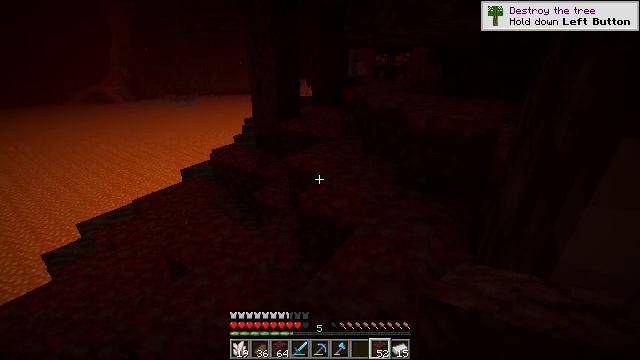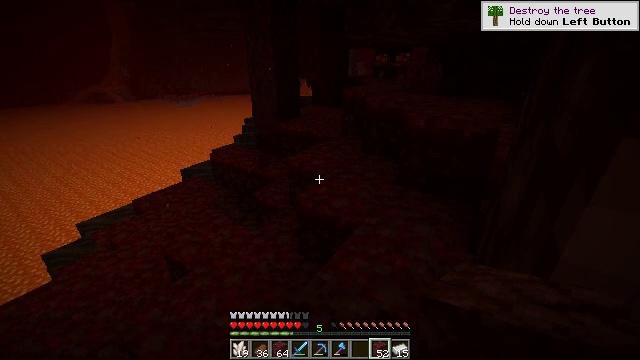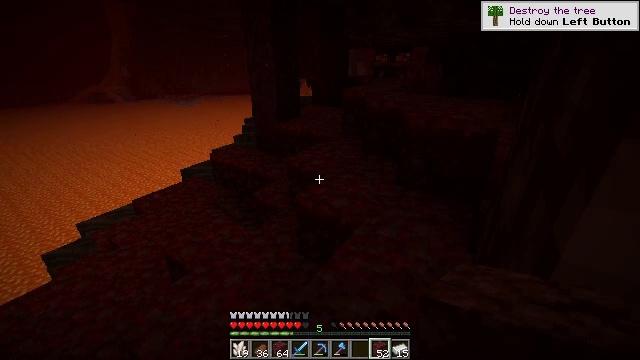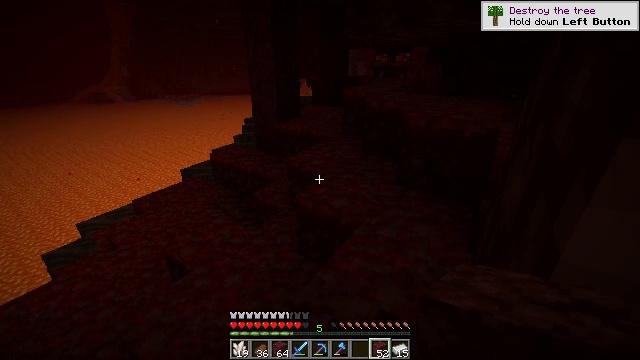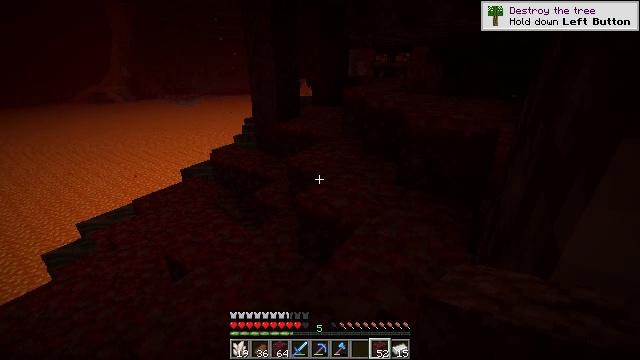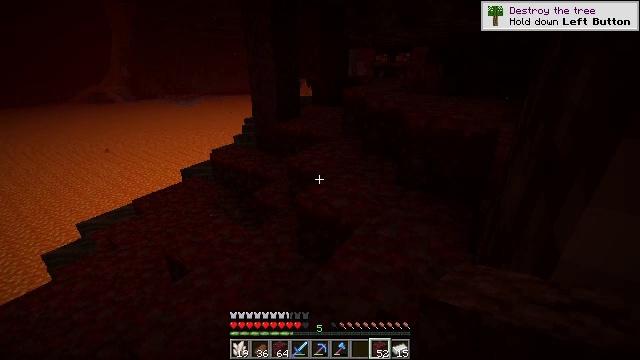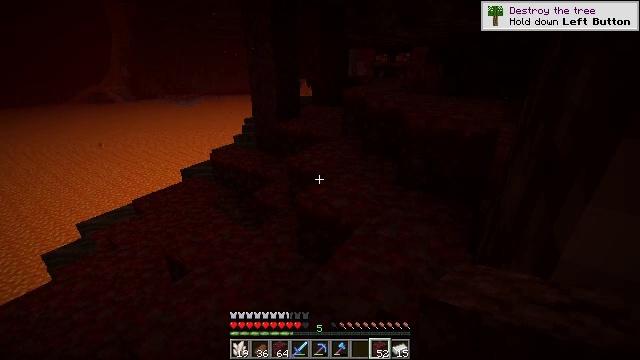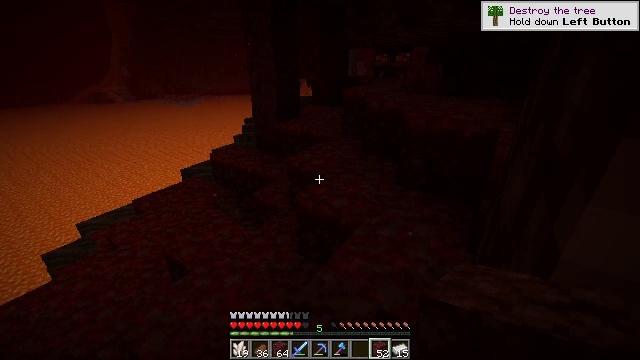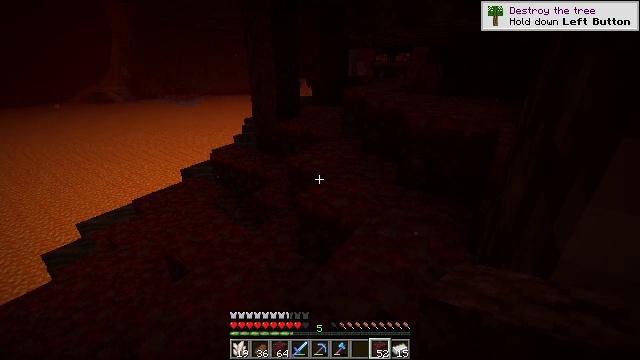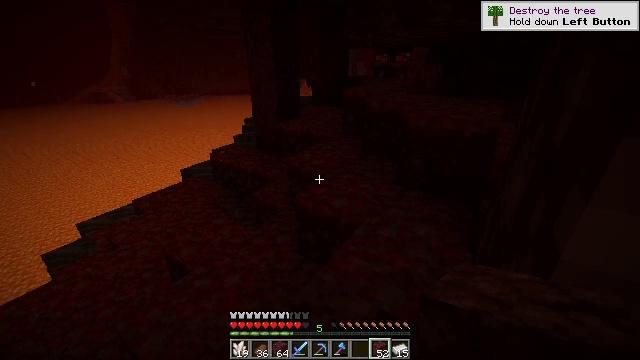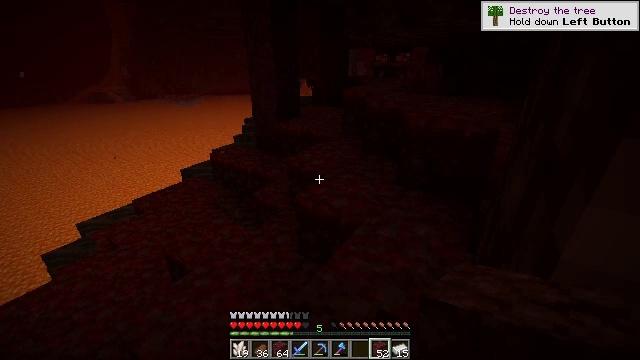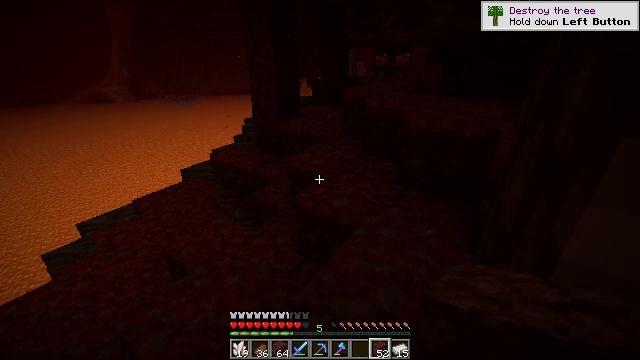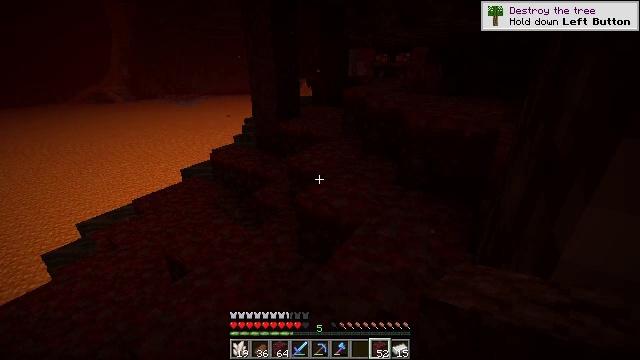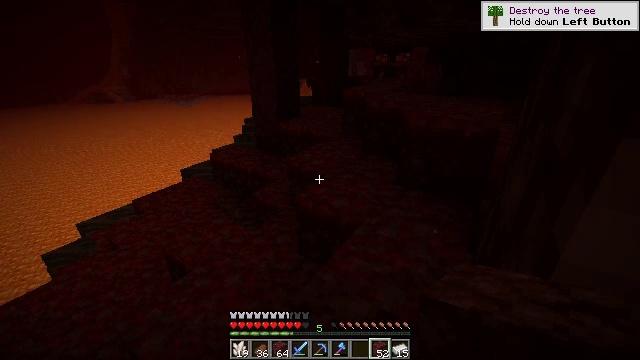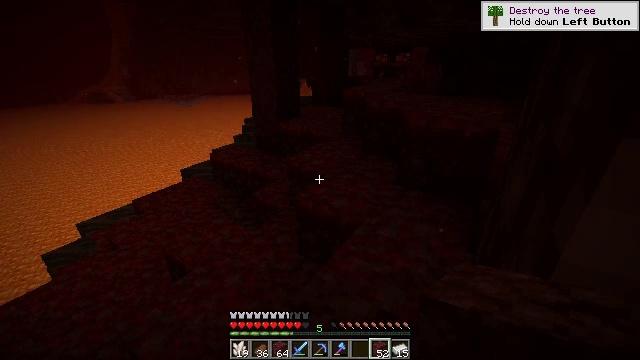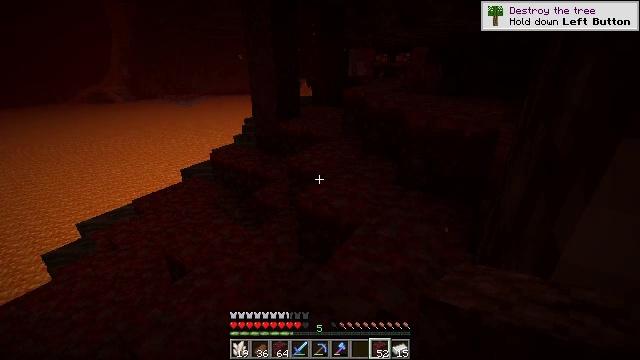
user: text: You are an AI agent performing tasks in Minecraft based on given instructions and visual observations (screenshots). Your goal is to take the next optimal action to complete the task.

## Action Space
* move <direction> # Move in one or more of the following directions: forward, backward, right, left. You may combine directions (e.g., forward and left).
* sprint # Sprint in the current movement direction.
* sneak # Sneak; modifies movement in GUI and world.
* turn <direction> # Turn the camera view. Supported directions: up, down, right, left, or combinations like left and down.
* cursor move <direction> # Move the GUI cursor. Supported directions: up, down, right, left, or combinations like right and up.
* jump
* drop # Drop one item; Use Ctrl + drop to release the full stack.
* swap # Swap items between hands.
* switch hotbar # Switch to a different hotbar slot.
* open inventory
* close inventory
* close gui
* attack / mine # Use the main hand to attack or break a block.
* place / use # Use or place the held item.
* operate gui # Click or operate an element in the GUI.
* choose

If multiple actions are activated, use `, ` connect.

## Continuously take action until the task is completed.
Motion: motion action
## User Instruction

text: Harvest nether wart blocks for resources.
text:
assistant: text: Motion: no_op
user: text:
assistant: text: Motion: no_op
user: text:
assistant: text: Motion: no_op
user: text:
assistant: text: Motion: no_op
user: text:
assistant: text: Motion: no_op
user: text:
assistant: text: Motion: no_op
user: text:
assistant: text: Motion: no_op
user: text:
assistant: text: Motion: no_op
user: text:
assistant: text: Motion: no_op
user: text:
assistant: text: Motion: no_op
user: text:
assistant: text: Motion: no_op
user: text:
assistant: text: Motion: no_op
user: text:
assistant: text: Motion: no_op
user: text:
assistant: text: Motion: no_op
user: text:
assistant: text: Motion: no_op
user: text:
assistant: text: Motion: no_op
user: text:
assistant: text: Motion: no_op
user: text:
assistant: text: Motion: no_op
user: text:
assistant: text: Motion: no_op
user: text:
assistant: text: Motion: no_op
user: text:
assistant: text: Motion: no_op
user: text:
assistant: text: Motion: no_op
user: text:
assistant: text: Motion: no_op
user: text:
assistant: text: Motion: no_op
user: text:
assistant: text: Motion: no_op
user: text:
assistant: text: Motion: no_op
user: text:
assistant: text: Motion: no_op
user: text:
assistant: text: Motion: no_op
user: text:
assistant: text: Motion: no_op
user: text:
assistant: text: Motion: no_op